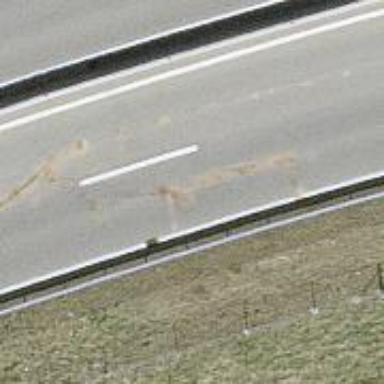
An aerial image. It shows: Motorway.